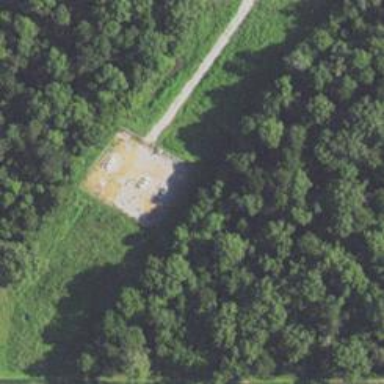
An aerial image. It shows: Valve group substation surrounded by fence.